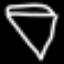
Label: diamond